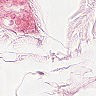
Metastatic tissue present: no